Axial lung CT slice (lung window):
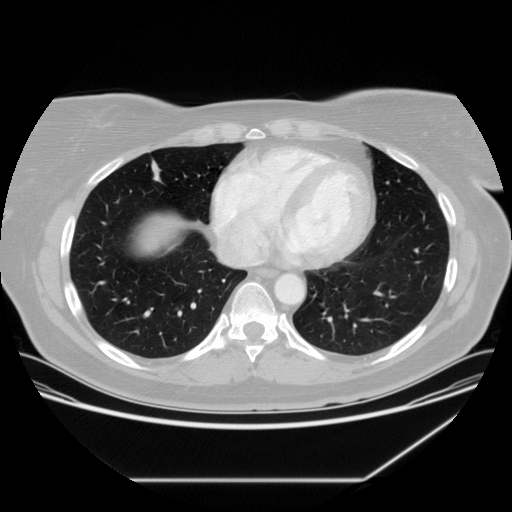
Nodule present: no